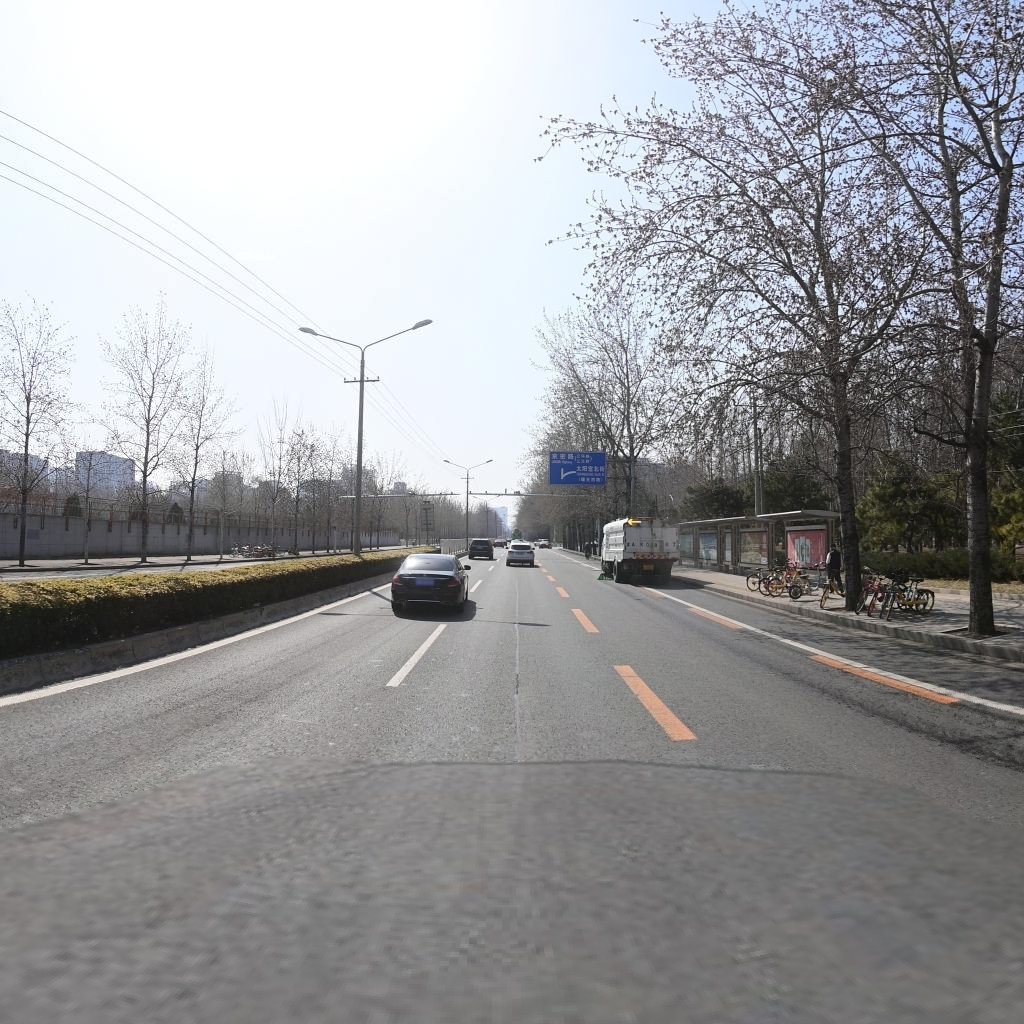
Region: Chaoyang
Road damage annotations: longitudinal patch